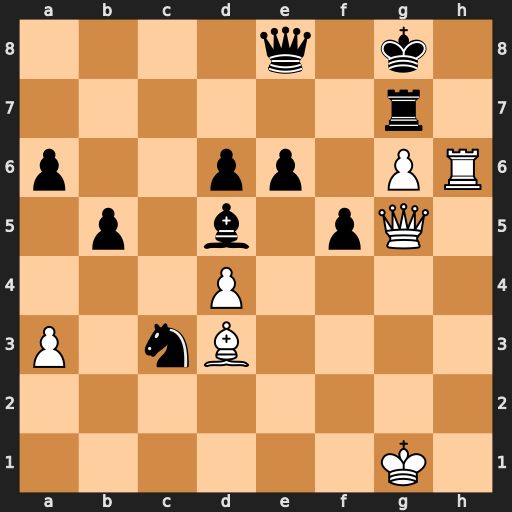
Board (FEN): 4q1k1/6r1/p2pp1PR/1p1b1pQ1/3P4/P1nB4/8/6K1
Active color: w
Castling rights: -
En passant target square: -
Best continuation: Qh5 Qxg6+ Rxg6 Rxg6+ Qxg6+